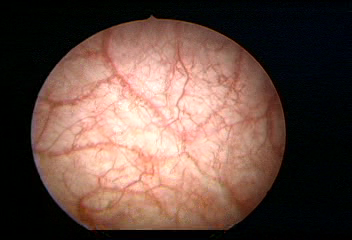
Modality: WLC
Class: Normal mucosa
Bladder cancer association: No